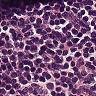
Metastatic tissue present: no